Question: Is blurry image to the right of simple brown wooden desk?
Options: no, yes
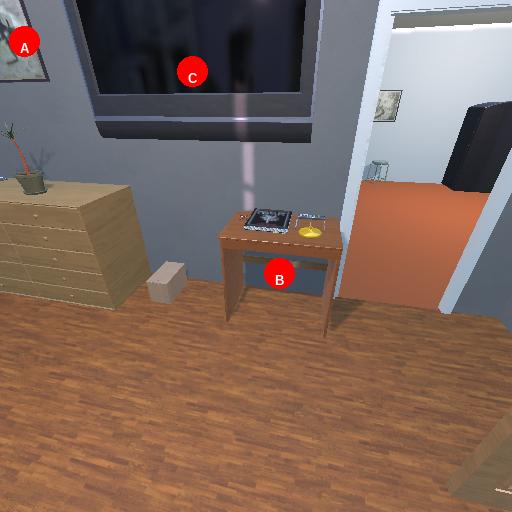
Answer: no